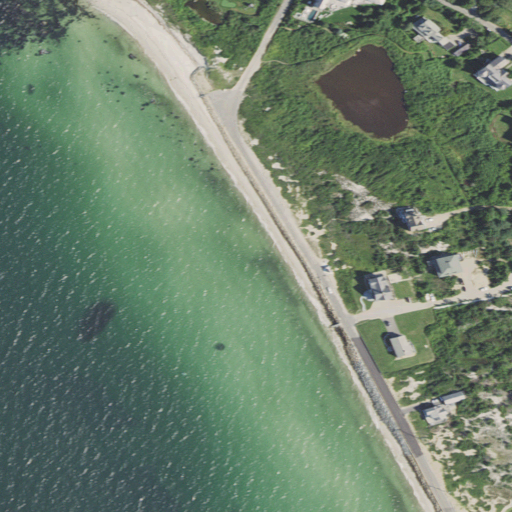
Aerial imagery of beach in Massachusetts named Chappaquoit Beach containing open water, herbaceous wetlands, high intensity development, grassland, barren land, medium intensity development, low intensity development, and open development